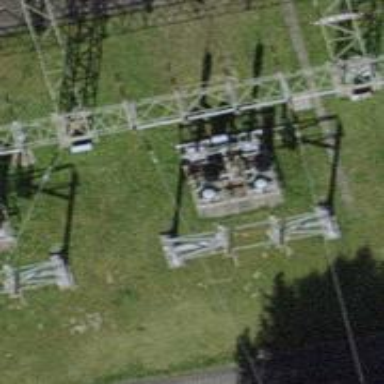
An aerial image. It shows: Power line in the image.